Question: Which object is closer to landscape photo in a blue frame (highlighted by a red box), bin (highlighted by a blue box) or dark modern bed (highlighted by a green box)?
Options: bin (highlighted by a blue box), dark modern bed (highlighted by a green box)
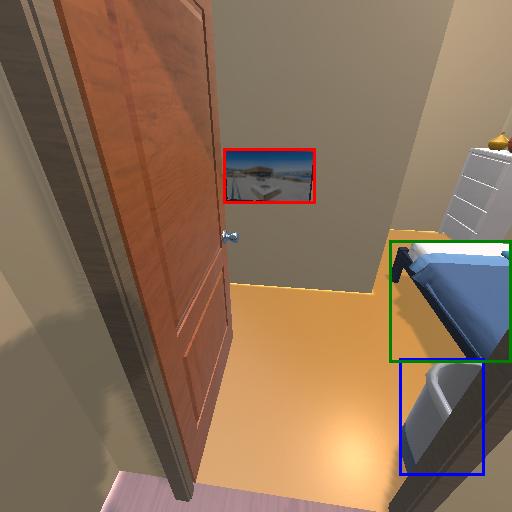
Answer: bin (highlighted by a blue box)